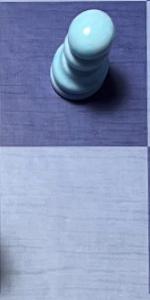
Label: Empty